Question: I use zsh. Today I found when typing 'ls',the output layout in a weird way, It should be list in a column, but it shows like this:

It seems that each item is separated by tab rather than newline.
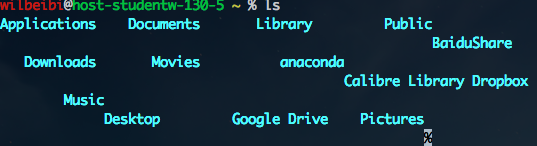
Answer: Finally, I found a way to solve it. I copied a 'ls' program in '/bin' from my friend's computer, and it's OK now.